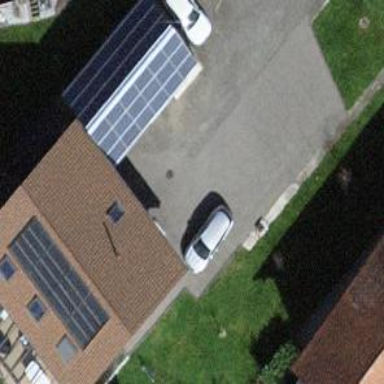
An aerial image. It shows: Solar photovoltaic panel generator.